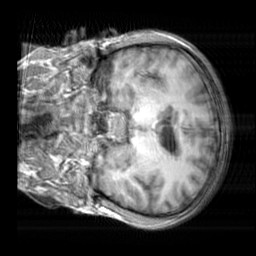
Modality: T1w
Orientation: coronal
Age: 40
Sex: male
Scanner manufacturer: siemens
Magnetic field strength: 3 T
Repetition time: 2.3 s
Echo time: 0.00303 s